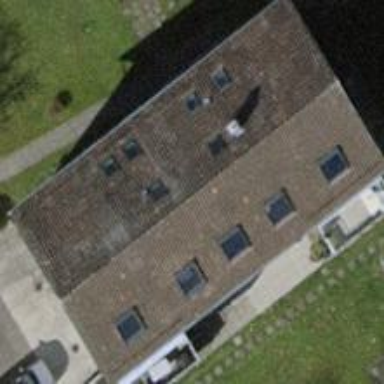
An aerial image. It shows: Building with gabled roof.